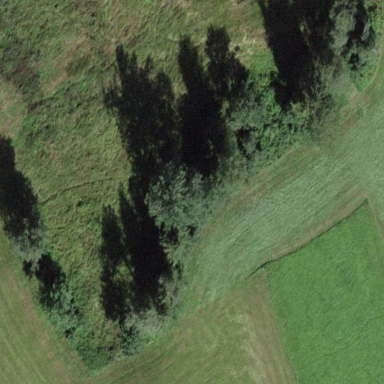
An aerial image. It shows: Forest with broadleaved trees.